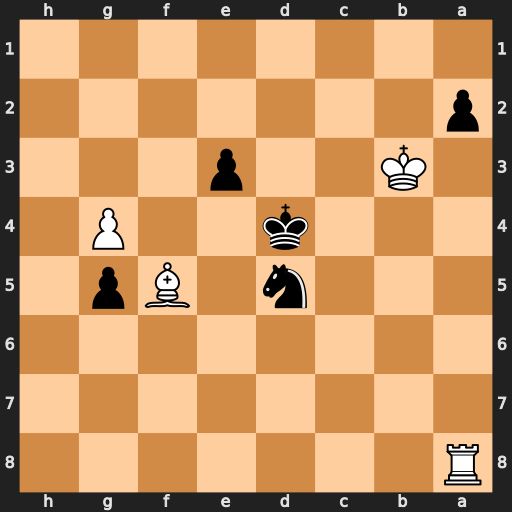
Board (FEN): R7/8/8/3n1Bp1/3k2P1/1K2p3/p7/8
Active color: b
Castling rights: -
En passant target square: -
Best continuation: e2 Rxa2 e1=Q